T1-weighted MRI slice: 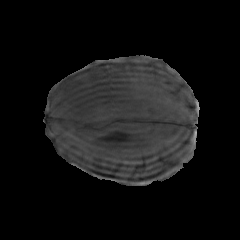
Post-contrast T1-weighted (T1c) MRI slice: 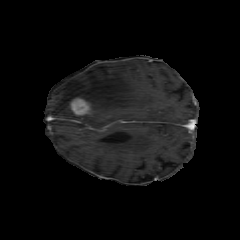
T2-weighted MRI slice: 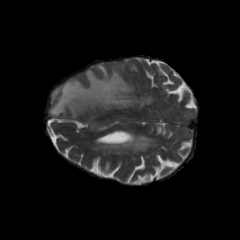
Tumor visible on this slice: yes